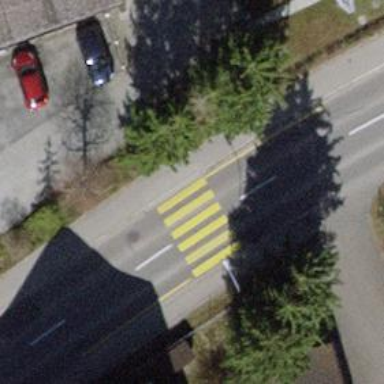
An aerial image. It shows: Zebra crossing on the road.